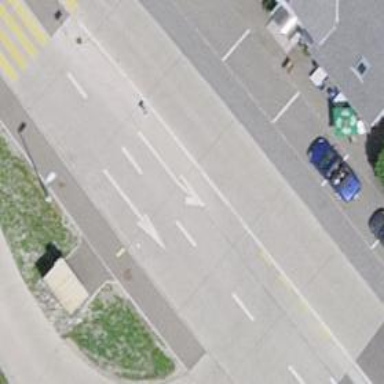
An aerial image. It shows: Bus stop with stop position for public transport.